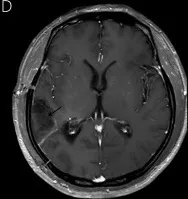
A follow-up MRI, 3 months after surgery (D-F), showed that the lesion was completely removed, without any signs of recurrence.
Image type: radiology (mri)